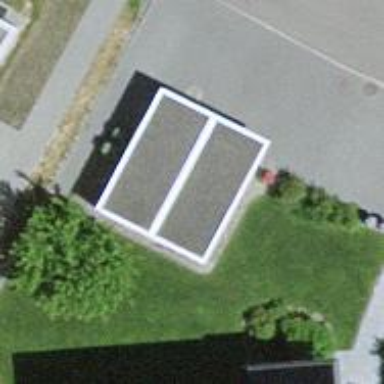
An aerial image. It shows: Garage with flat roof.